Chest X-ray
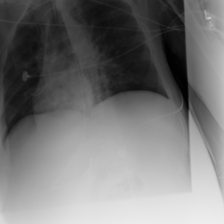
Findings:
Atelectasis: negative
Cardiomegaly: negative
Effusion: negative
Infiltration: negative
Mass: negative
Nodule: negative
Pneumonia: negative
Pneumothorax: negative
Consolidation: negative
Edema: negative
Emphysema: negative
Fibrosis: negative
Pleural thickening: negative
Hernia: negative